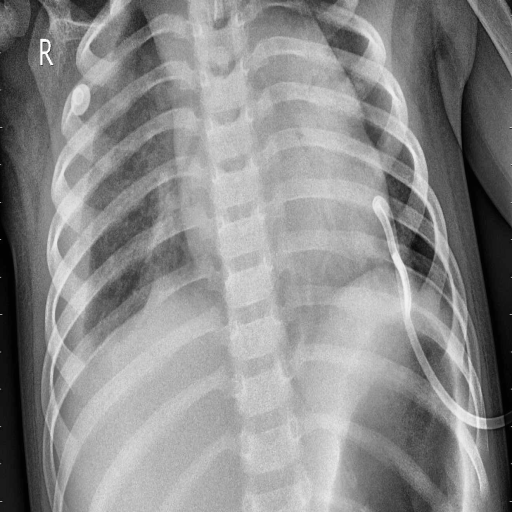
Finding: PNEUMONIA